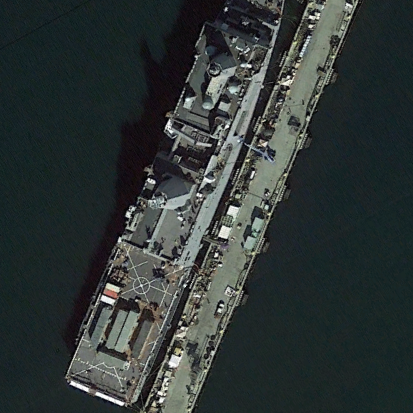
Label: combat